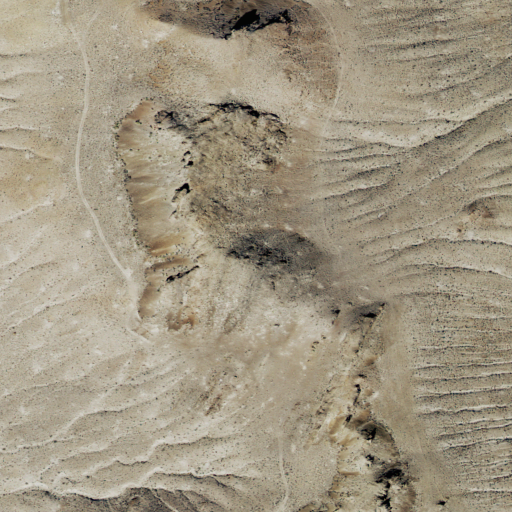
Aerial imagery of mountain in Utah named Terrace Mountain containing shrub and grassland